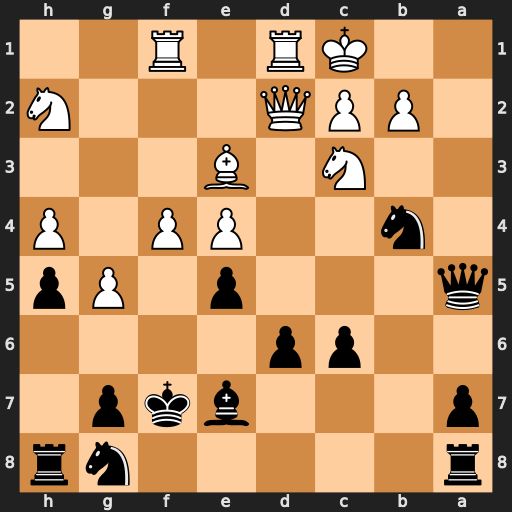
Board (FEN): r5nr/p3bkp1/2pp4/q3p1Pp/1n2PP1P/2N1B3/1PPQ3N/2KR1R2
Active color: b
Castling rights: -
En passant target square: -
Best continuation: Qa1+ Nb1 Na2#